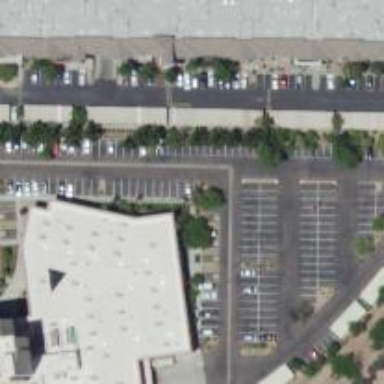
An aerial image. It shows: Parking space.